Question: I'm running a simple java project on Android (using Eclipse ADT).
During debugging I see that a value is not set correctly.
I think this screenshot says it all:

Any idea what can cause this?
Thanks a lot,
Omer
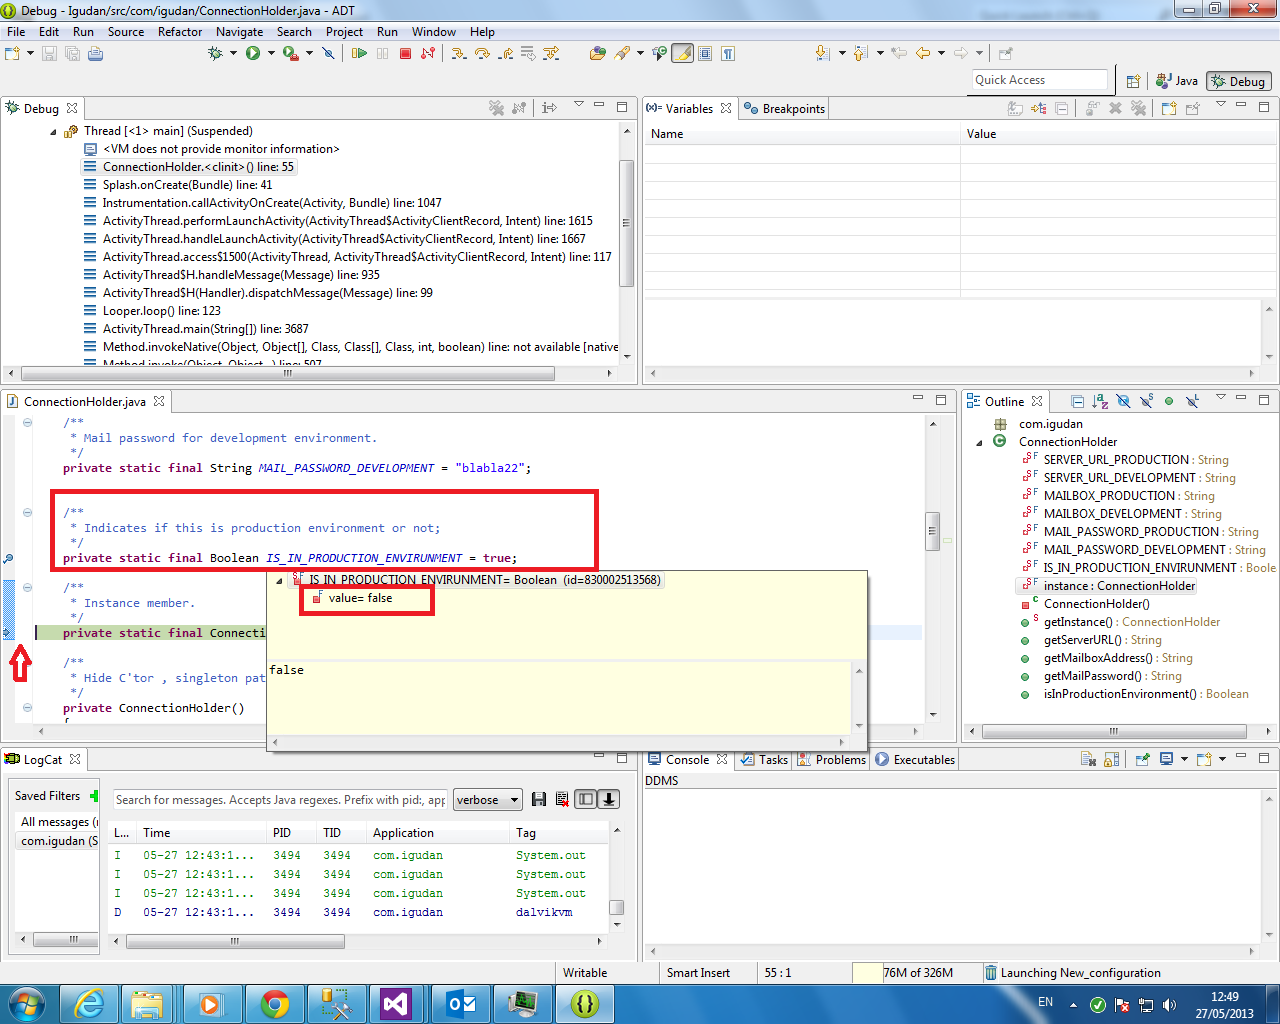
Answer: After a lot of struggles what solved the problem for me is the following:
1. Project -> clean , like Simon suggested.
2. Restart eclipse.
3. Fix build path (after clean , I got error in my build path not refrencing the JRE).
4. Fix android target version. (After clean I got some error on the target).
5. Save files.
6. Restart eclipse (again).
This was one of the strangest things I've encountered as a programmer,
and I'm not really sure until now what the problem was and which of the above steps helped to fix it.
So , I've decided to write all of the steps, hoping it might do some good to some other pour soul.
Simon- Thanks again.